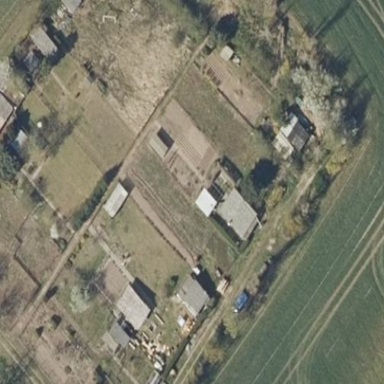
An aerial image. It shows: Area designated for allotments.